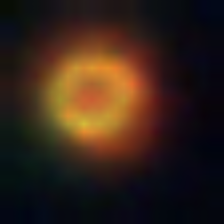
Taxon: NanoPlankton
Group: Other